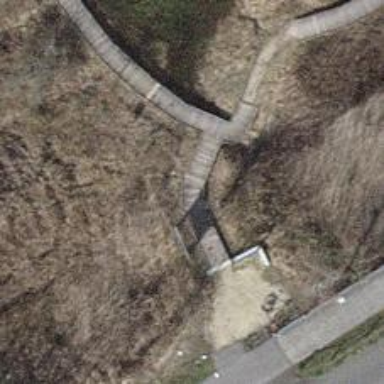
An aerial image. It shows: Path on bridge.